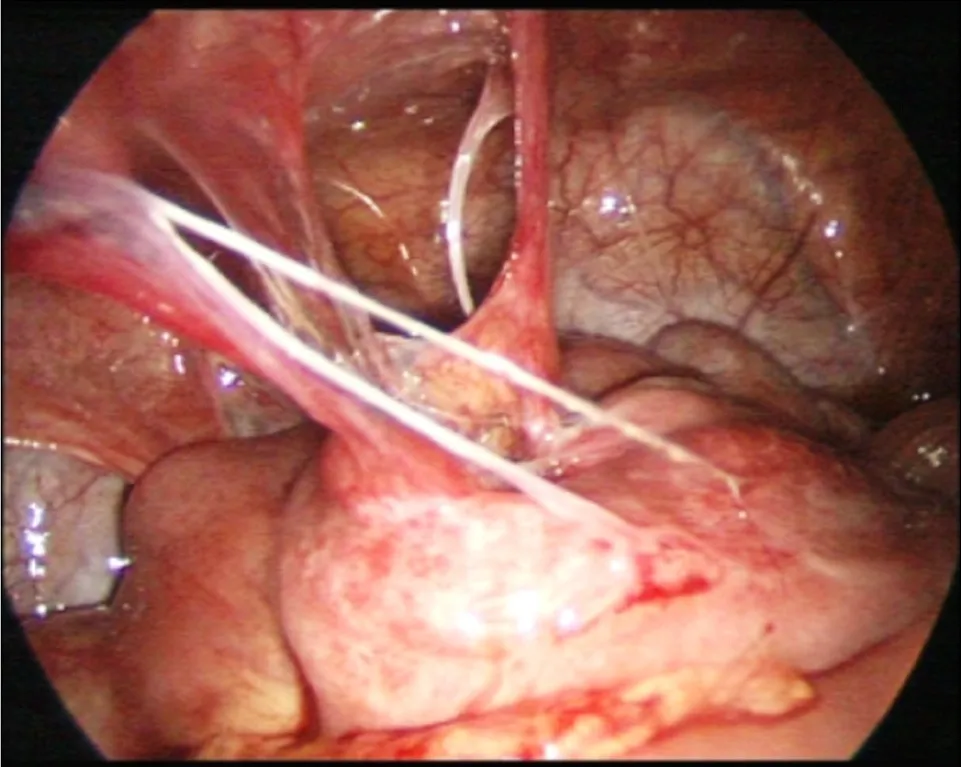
Coupe scannographique objectivant une transposition des vaisseaux mesenteriques superieurs.
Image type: endoscopy (gi_endoscopy)